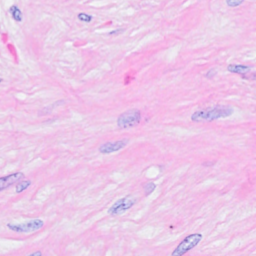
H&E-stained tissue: Breast